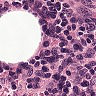
Metastatic tissue present: no